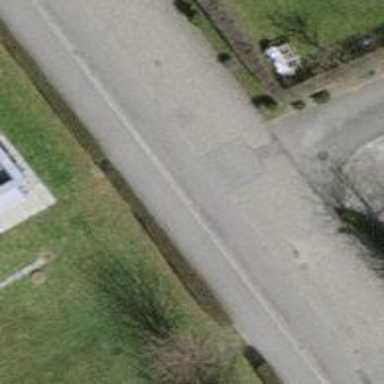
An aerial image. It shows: Residential road with asphalt surface. Sidewalk is present on the left side.